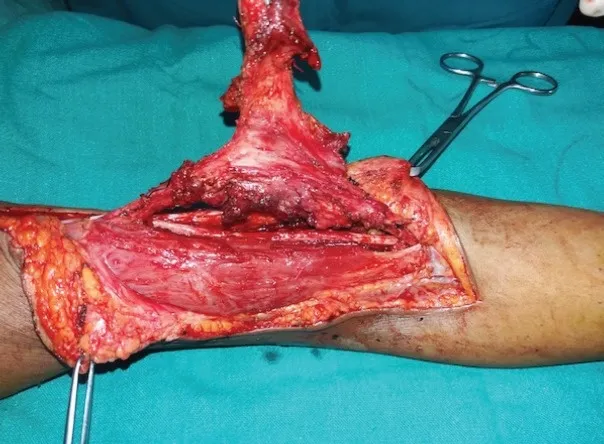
The extent of the soft tissue sarcoma in arm.
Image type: medical_photograph (other_medical_photograph)